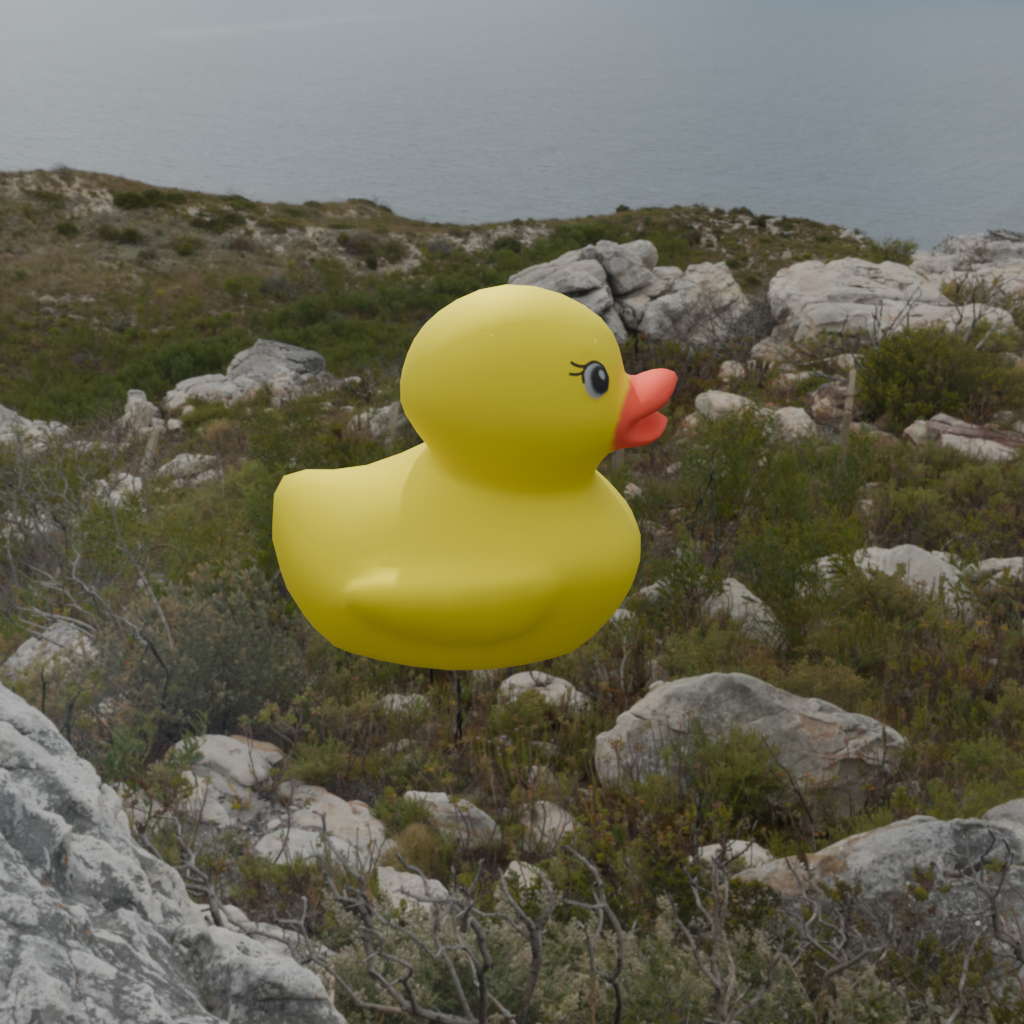
an image of a yellow rubber duck seen from <right> rocky landscape with a cloudy view of the sea.